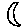
Label: moon